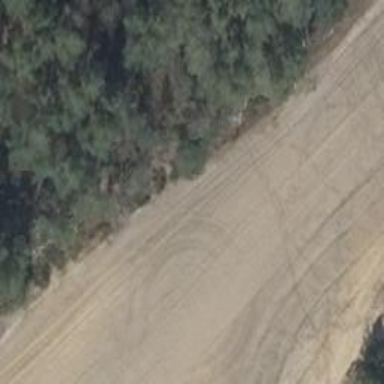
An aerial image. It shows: Sandy track road with grade4 tracktype.